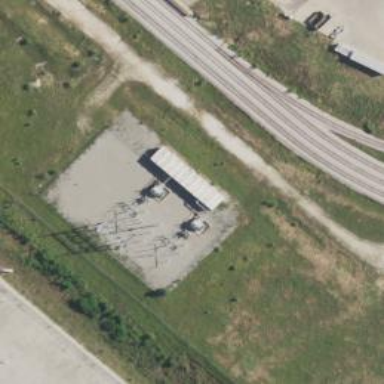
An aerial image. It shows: Switch for power supply.